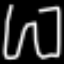
Label: pants